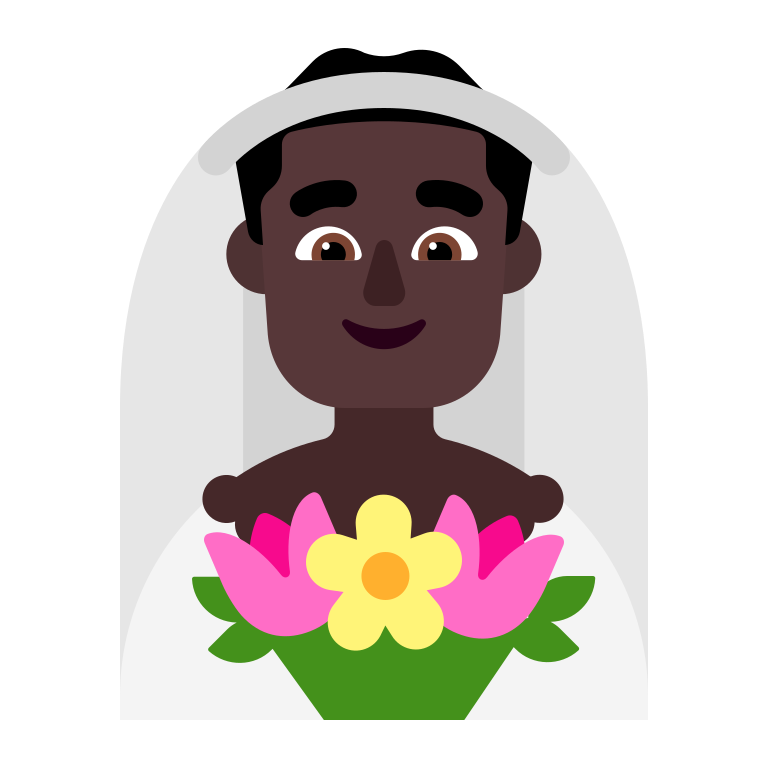
man with veil flat dark